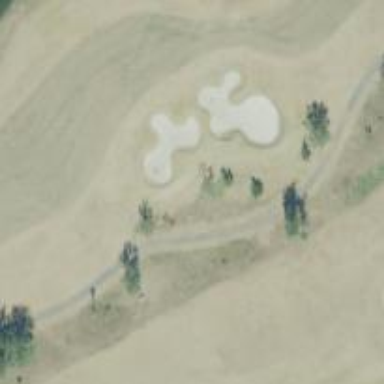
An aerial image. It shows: Path for golf carts.